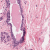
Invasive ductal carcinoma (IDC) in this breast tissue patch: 0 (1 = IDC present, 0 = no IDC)